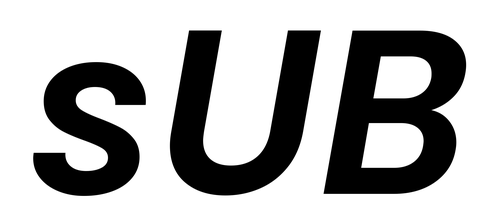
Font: Poppins-SemiBoldItalic